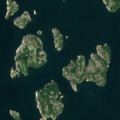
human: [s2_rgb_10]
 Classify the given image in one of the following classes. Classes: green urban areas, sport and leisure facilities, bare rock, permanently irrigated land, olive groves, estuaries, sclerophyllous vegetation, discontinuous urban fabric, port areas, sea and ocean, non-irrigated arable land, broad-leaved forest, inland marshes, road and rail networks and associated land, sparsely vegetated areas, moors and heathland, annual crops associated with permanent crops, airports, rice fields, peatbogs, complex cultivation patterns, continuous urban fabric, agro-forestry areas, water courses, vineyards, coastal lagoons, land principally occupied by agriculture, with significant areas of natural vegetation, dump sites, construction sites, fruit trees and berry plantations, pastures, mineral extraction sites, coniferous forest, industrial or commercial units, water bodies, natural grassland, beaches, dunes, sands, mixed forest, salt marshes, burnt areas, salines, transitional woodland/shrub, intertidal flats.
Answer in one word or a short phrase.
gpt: broad-leaved forest, sea and ocean